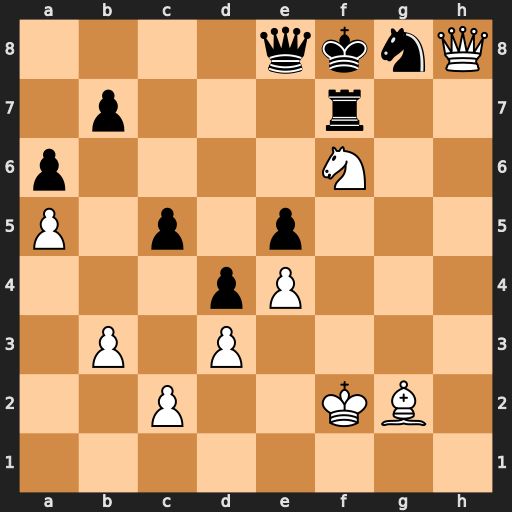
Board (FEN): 4qknQ/1p3r2/p4N2/P1p1p3/3pP3/1P1P4/2P2KB1/8
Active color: w
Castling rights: -
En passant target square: -
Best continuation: Qxg8+ Ke7 Qxe8+